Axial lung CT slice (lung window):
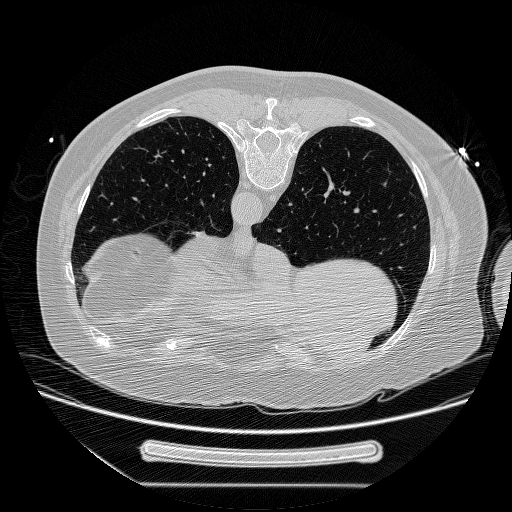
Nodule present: no